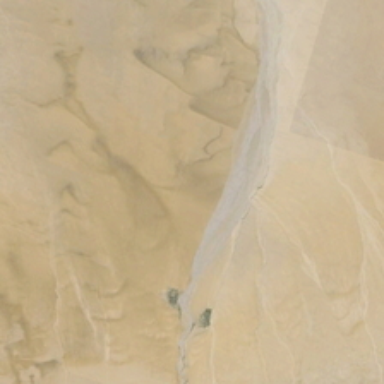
It is a piece of yellow desert .